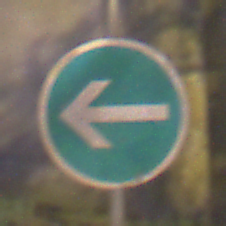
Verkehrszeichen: VorgeschriebeneFahrtrichtungHierLinks
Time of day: Night
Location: Outdoor (Suburban)
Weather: PartlyCloudy
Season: NotSpecified
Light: Artificial